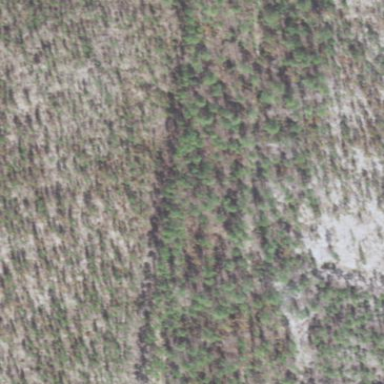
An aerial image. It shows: Woodland consisting mainly of needle-leaved trees.